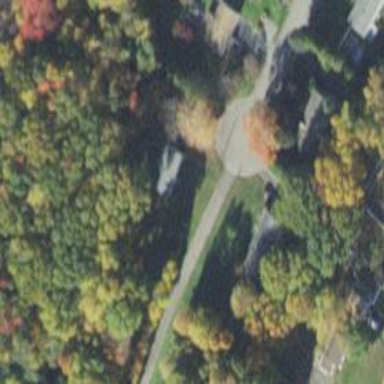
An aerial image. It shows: Turning circle on the road.